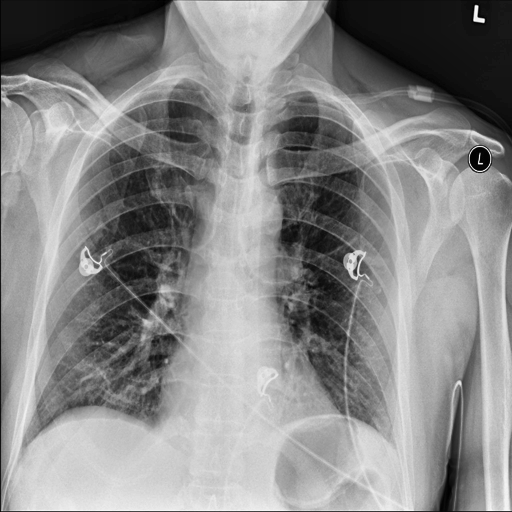
Finding: NORMAL